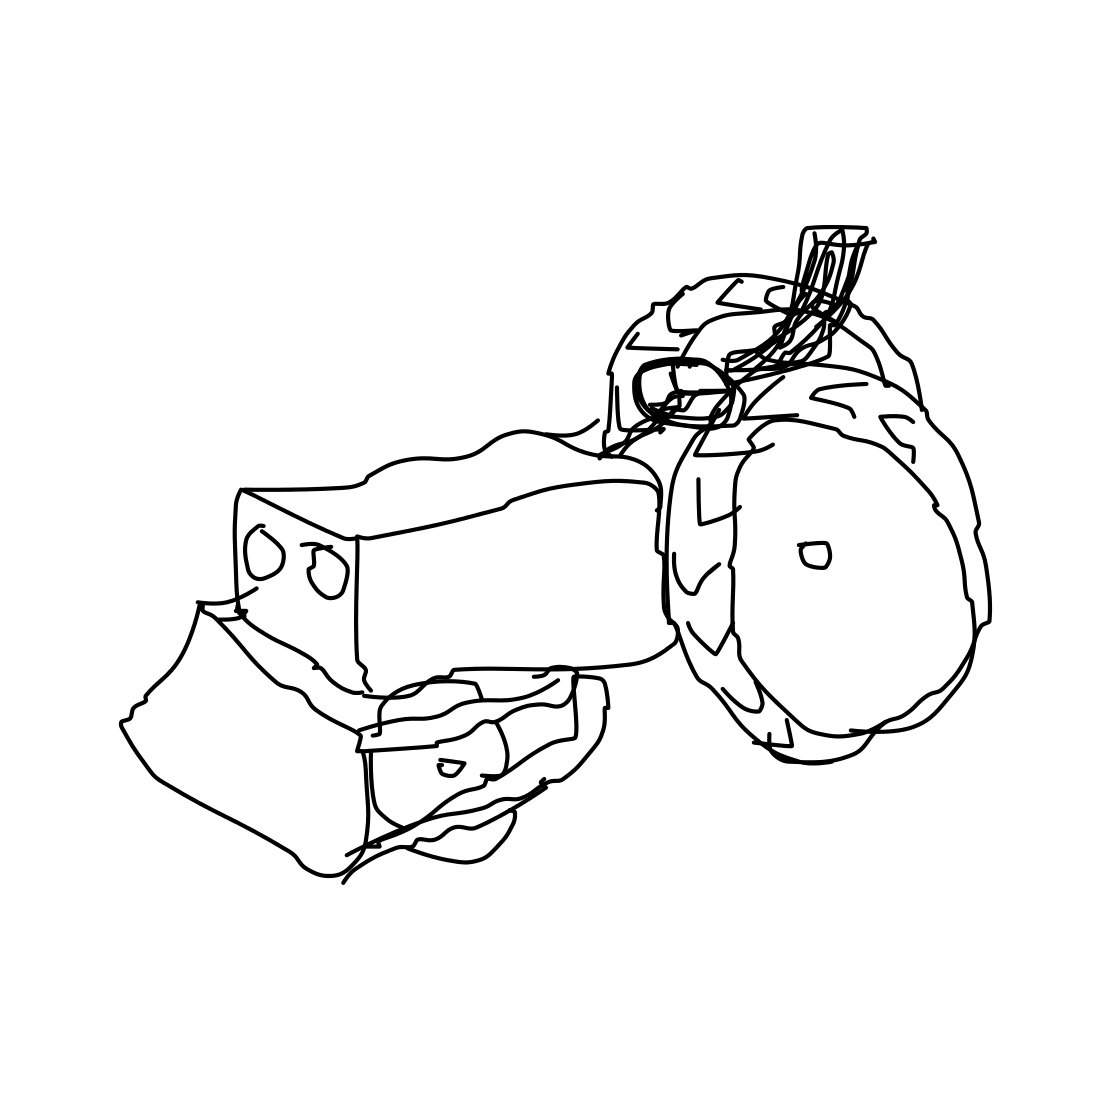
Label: bulldozer